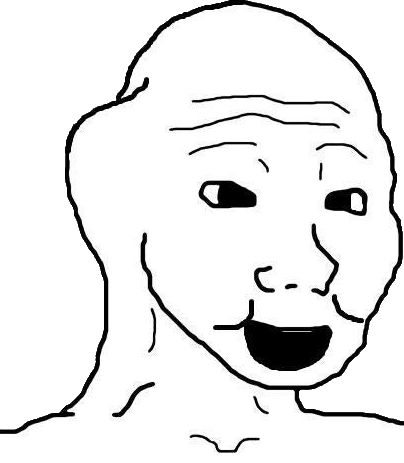
Label: 5_Brainlet